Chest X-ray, PA view. Patient: 45 years old, sex F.
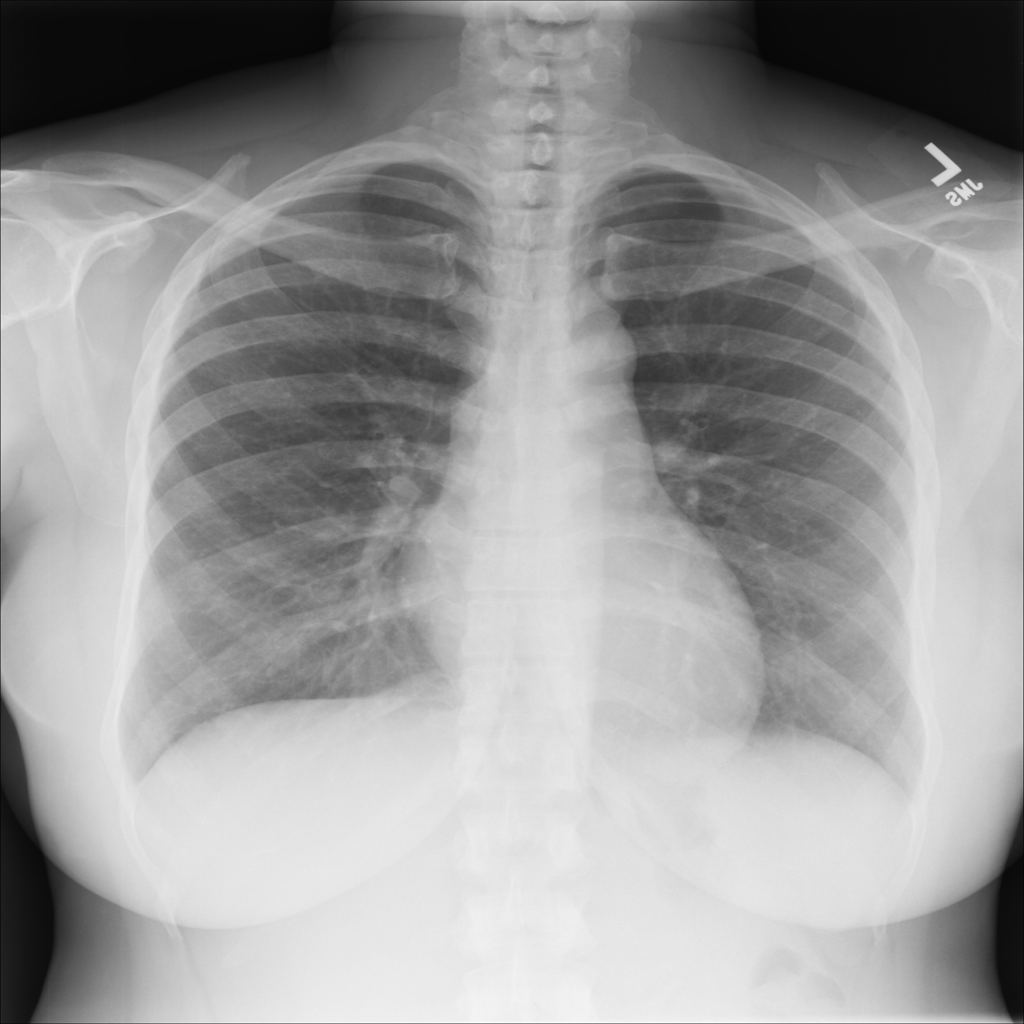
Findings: No Finding